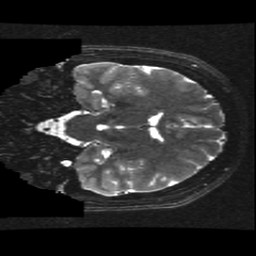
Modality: T2w
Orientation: coronal
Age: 20
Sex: female
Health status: ill
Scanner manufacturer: ge
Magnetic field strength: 3 T
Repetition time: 7.5 s
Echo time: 0.1031 s